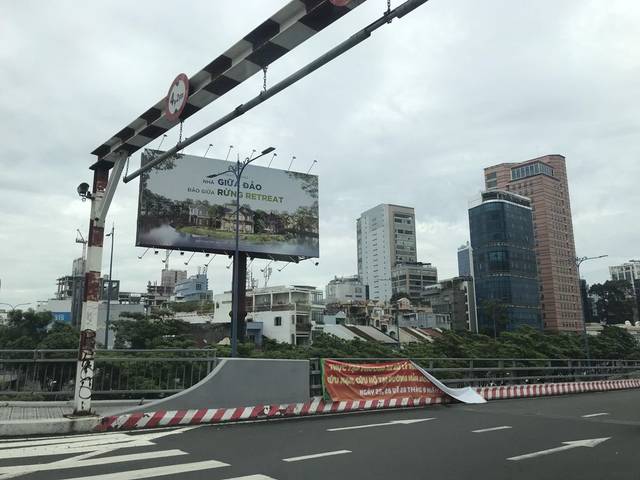
Region: Vietnam
Coordinates: 10.766, 106.701